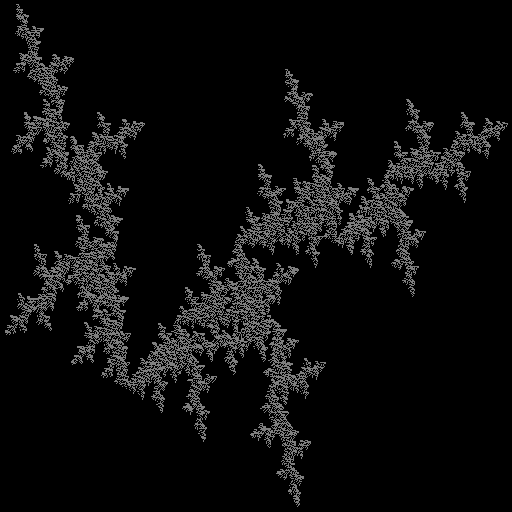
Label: a3